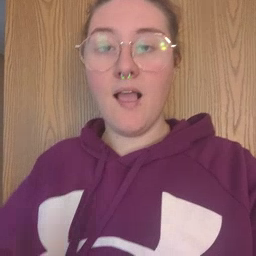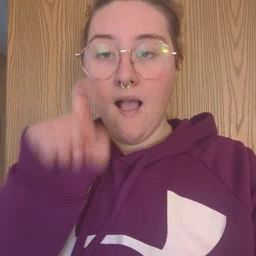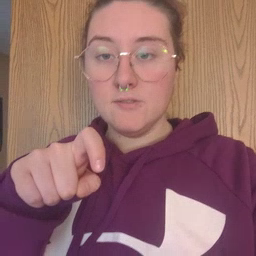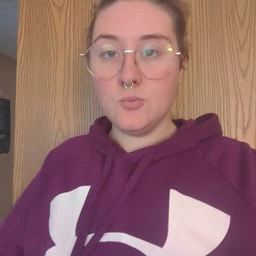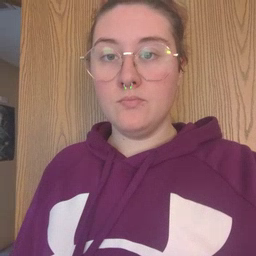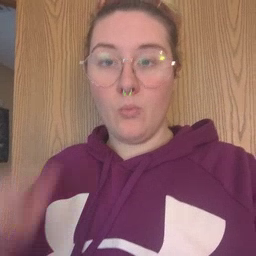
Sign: haveto